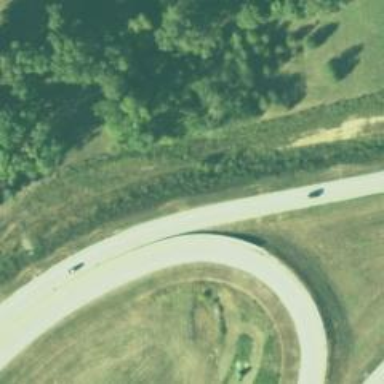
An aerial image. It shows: Trunk link highway.